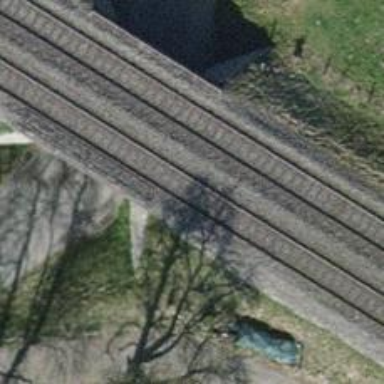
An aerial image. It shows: Single railway track with electrified contact line.